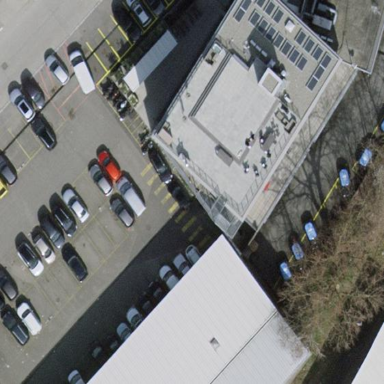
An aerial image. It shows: View of roof of building.